Interaction volume radius: 5 \u00c5
Interaction volume height: 10 \u00c5
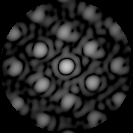
Disorder parameter: 0.216